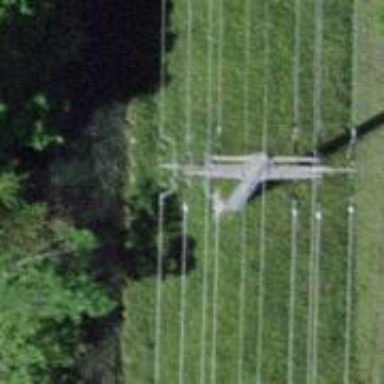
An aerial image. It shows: Concrete power pole.